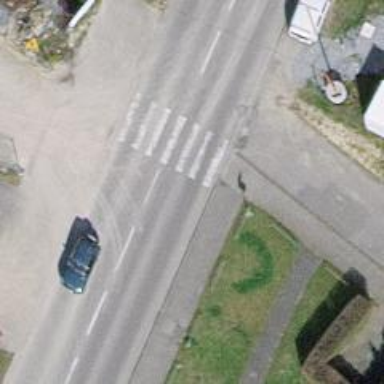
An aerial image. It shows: Uncontrolled zebra crossing on the road.